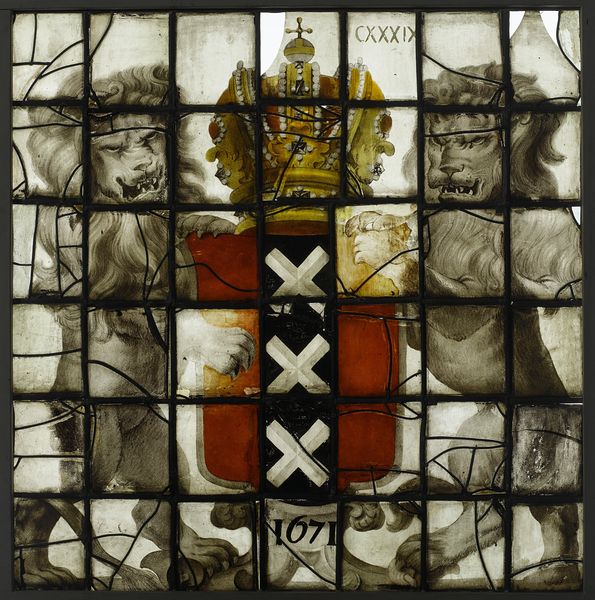
Titel: Ruit met wapen Amsterdam en jaartal 1671
Standort: Amsterdam
Institution: Rijksmuseum
Schlagwörter: rouge, couronne, lion, or, lions, amsterdam, d'ore